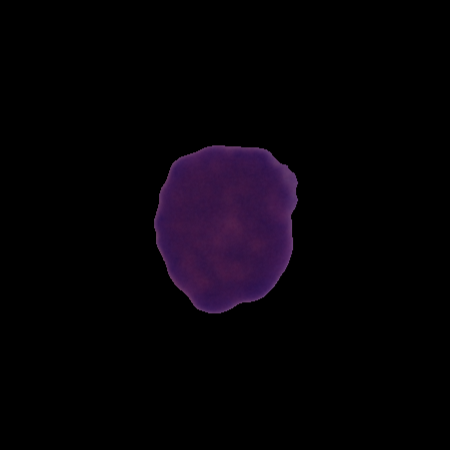
Label: cancer